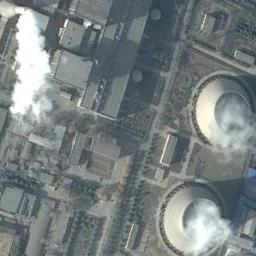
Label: thermal_power_station